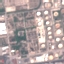
Label: Industrial